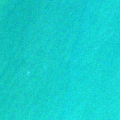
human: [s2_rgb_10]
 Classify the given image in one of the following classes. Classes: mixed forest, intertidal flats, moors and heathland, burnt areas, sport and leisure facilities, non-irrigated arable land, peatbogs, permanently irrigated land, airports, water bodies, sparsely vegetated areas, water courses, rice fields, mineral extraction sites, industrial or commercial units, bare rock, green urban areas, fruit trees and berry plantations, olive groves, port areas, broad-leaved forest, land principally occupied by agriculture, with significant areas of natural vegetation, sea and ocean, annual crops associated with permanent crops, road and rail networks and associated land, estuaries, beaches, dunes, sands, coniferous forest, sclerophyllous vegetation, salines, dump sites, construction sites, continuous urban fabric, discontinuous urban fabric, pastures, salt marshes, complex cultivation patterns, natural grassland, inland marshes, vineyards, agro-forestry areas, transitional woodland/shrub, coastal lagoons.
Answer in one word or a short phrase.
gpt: sea and ocean